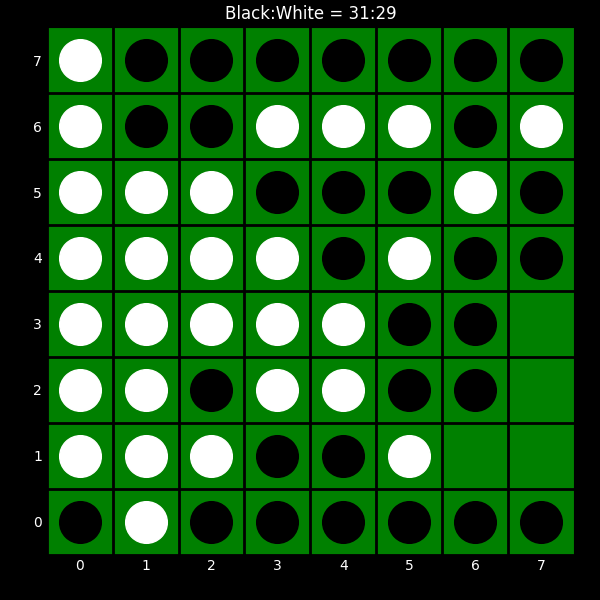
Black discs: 31
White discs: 29